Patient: sex M, age 77
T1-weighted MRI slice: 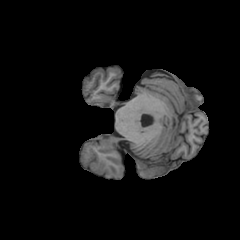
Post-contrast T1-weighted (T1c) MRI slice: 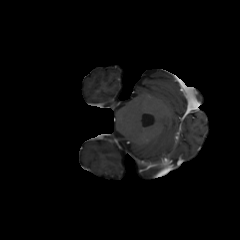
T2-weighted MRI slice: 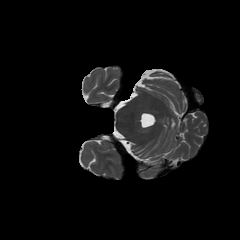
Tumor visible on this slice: no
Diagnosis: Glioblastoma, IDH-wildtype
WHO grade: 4